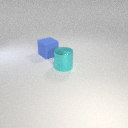
large cyan metal cylinder in front of large blue rubber cube